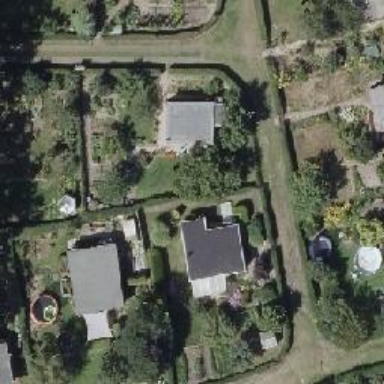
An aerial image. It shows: Plot within allotments.